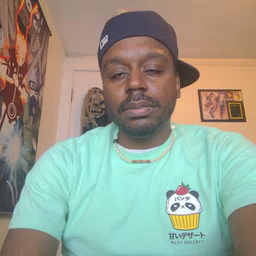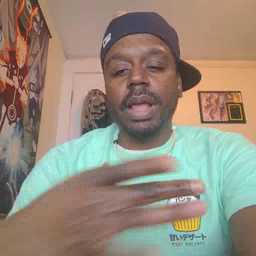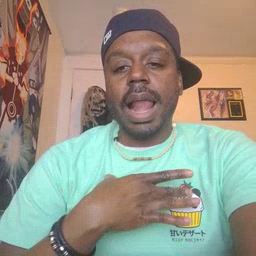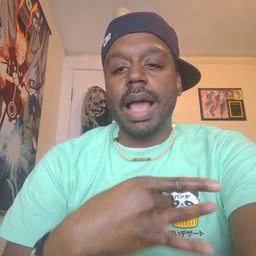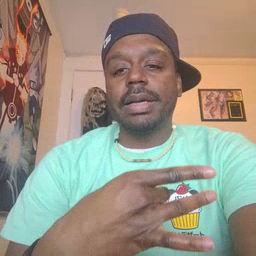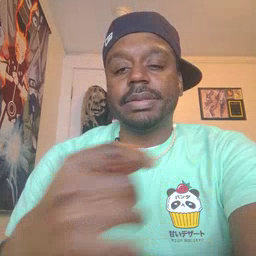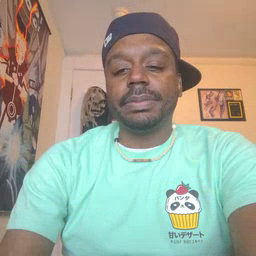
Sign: like